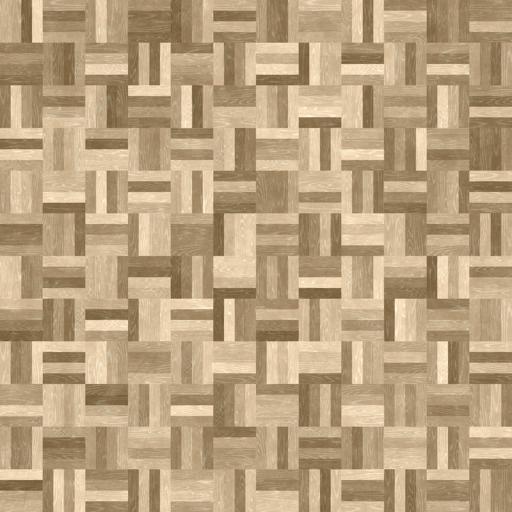
Tags: contrast floor flooring parquet pattern wood wooden